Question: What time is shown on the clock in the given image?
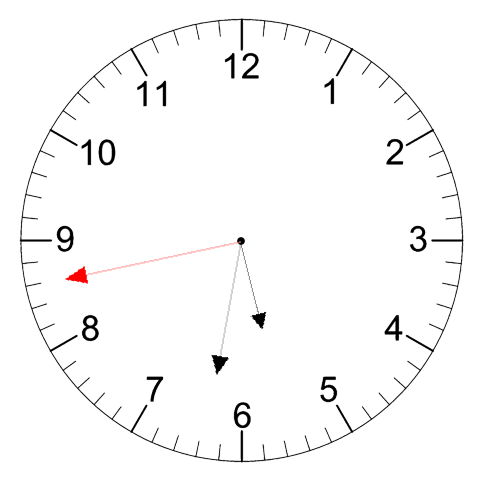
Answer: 05:31:43